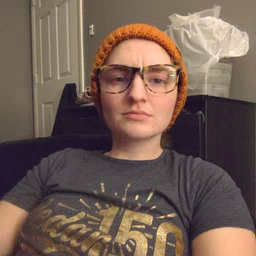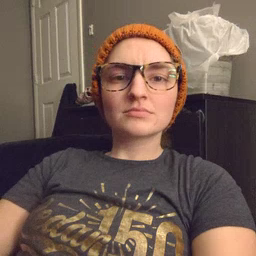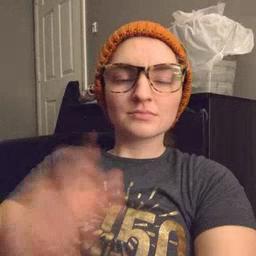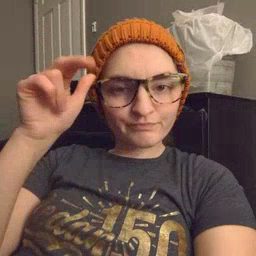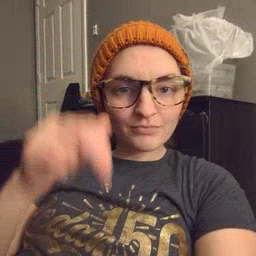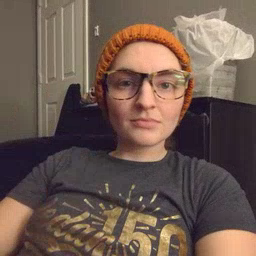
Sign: horse